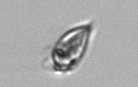
Label: Oxytoxum